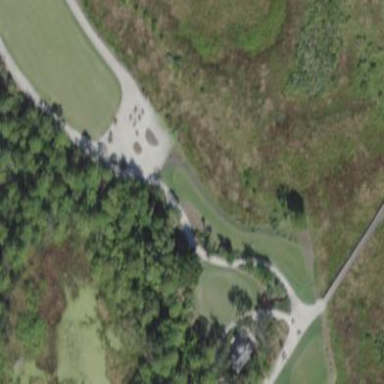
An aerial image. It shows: Grassy area designated as golf tee.